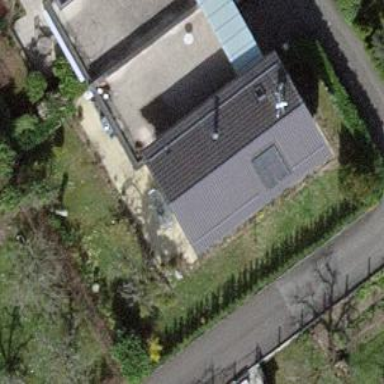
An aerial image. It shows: Garden enclosed by fence.